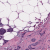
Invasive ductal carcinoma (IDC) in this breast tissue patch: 1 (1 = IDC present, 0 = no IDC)